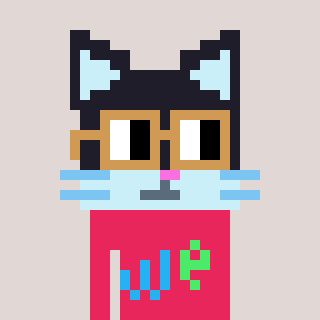
a pixel art character with square brown glasses, a cat-shaped head and a redpinkish-colored body on a warm background